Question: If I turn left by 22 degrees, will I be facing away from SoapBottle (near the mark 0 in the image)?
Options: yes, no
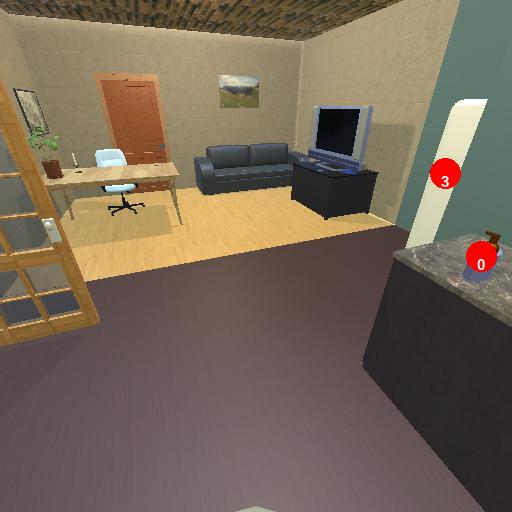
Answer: yes